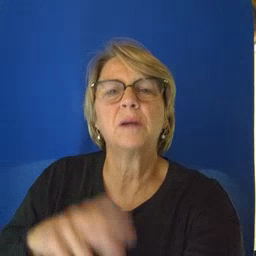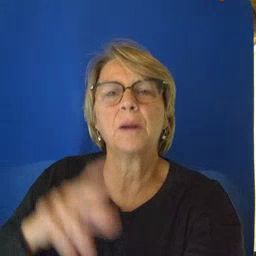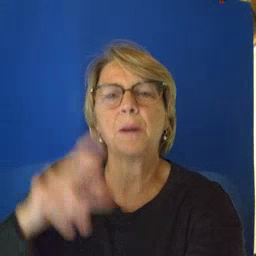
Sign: cut